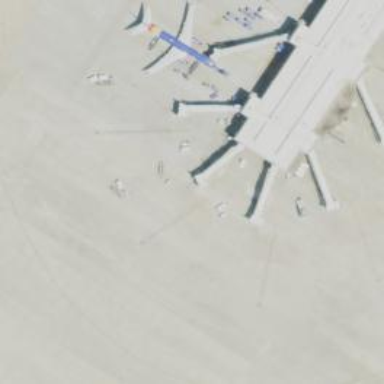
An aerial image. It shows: Airport gate.